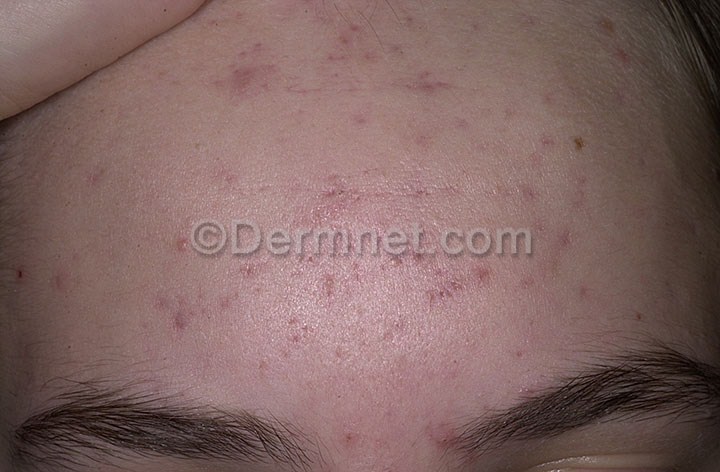
Disease: Acne and Rosacea Photos